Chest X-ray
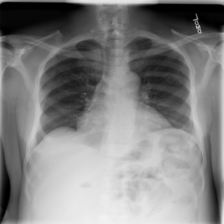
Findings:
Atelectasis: negative
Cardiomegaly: negative
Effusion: negative
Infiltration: positive
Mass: negative
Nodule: negative
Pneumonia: negative
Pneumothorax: negative
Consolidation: negative
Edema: negative
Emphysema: negative
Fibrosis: negative
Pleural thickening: negative
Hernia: negative